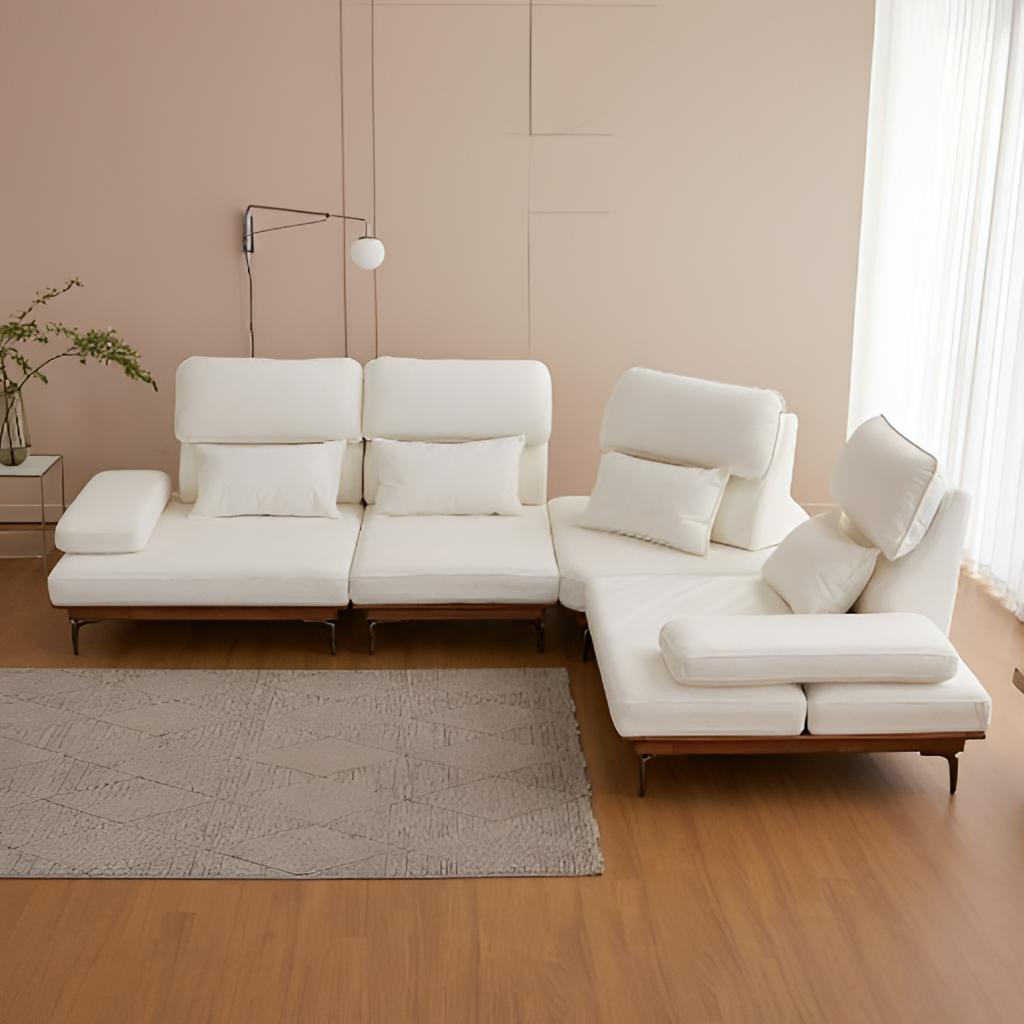
living room, white fabric sectional sofa, wood flooring, with plank pattern, paint wallpaper, with solid pattern, minimalist